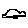
Label: car